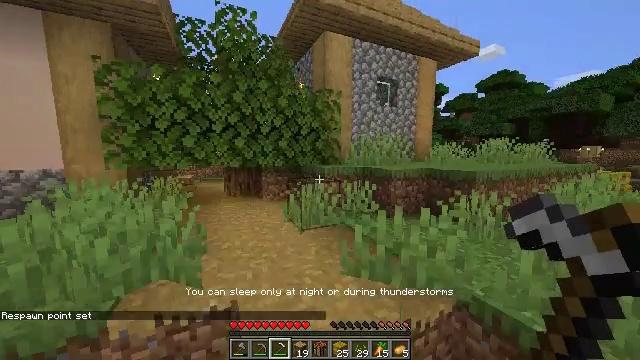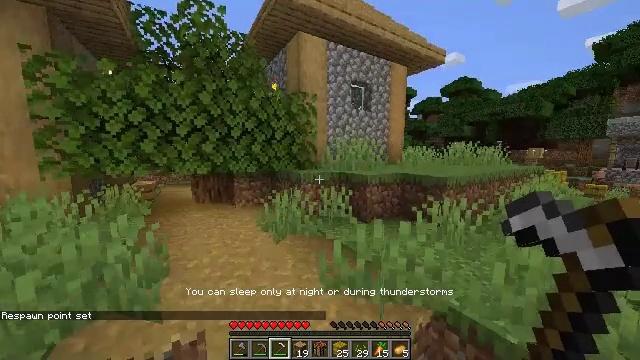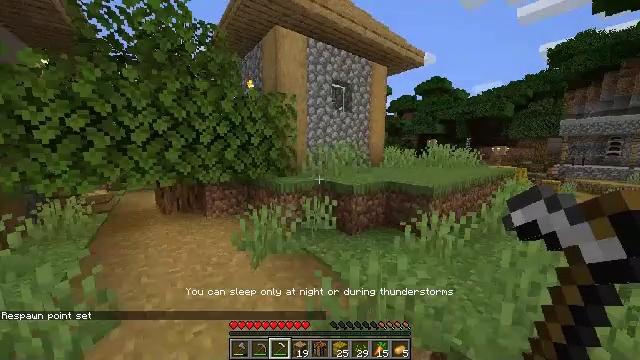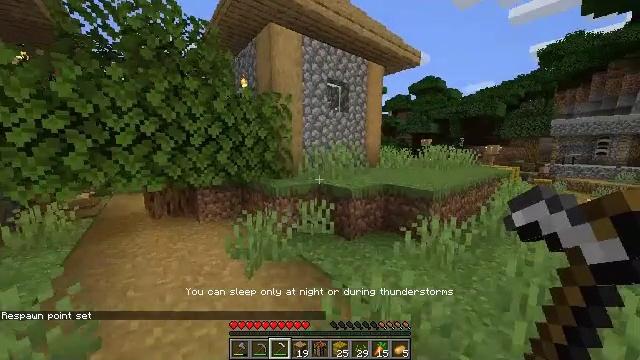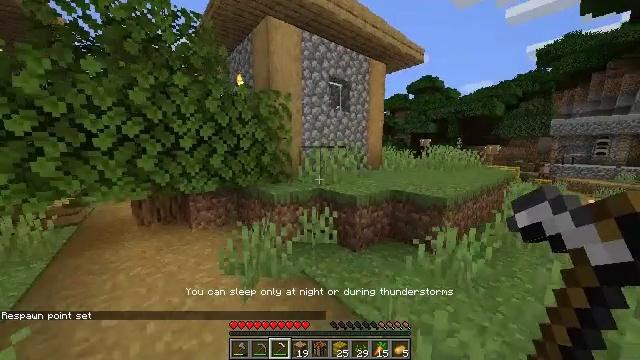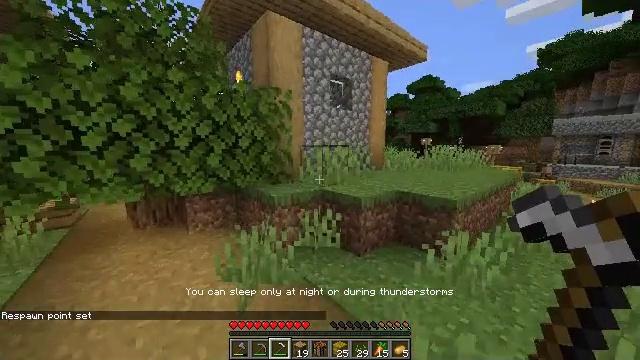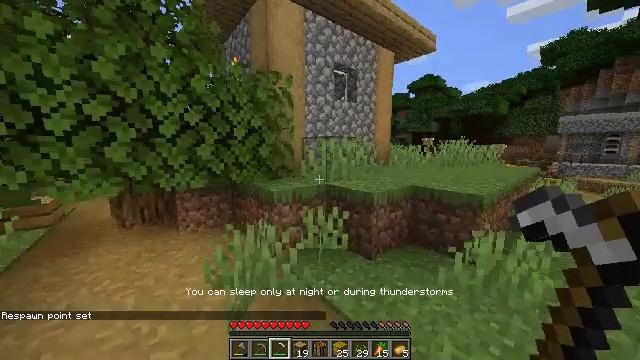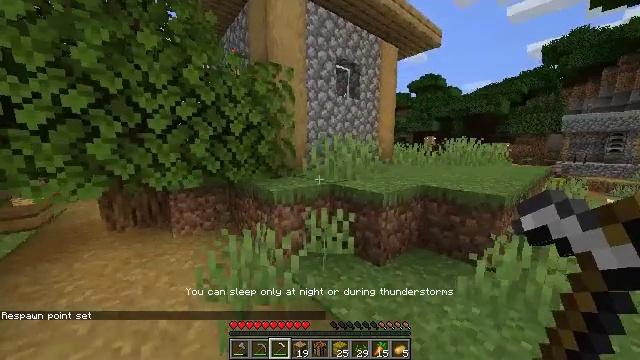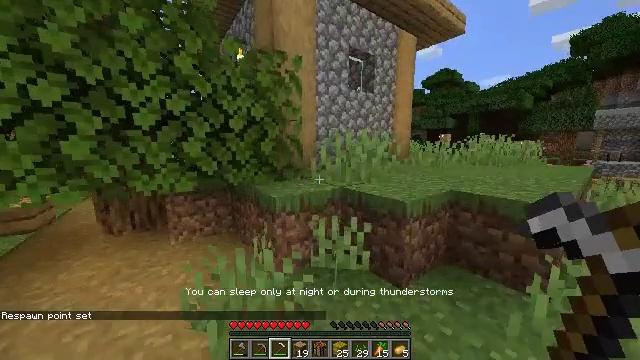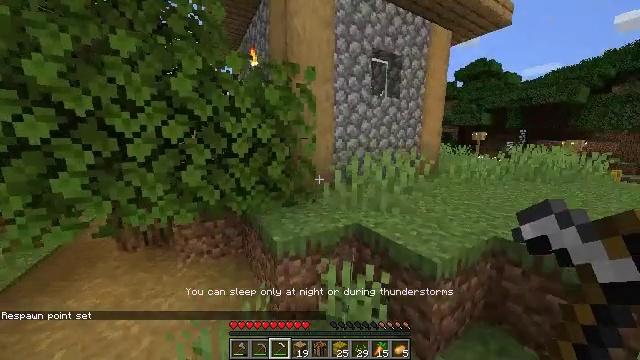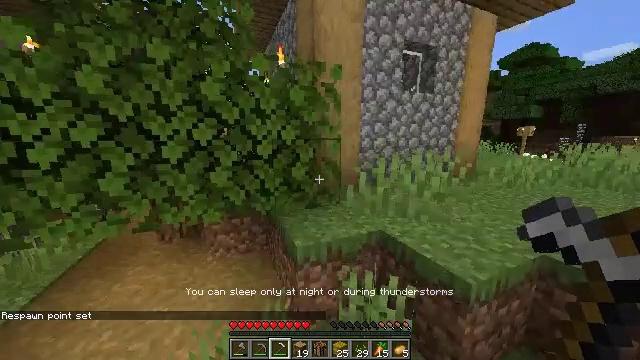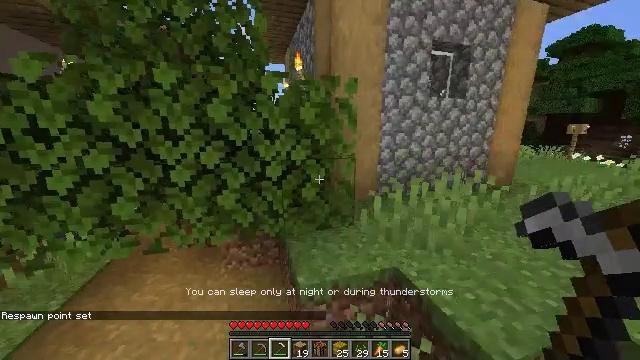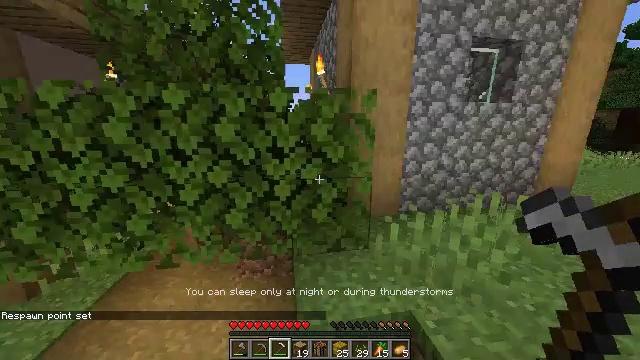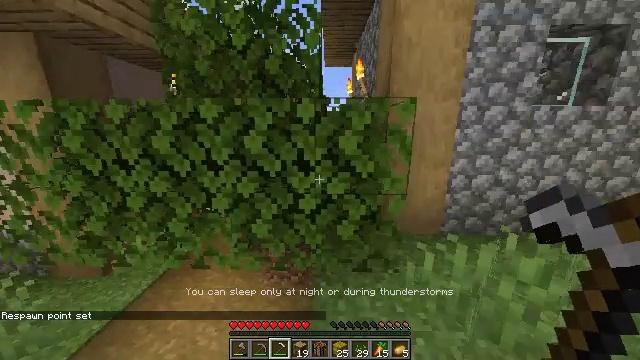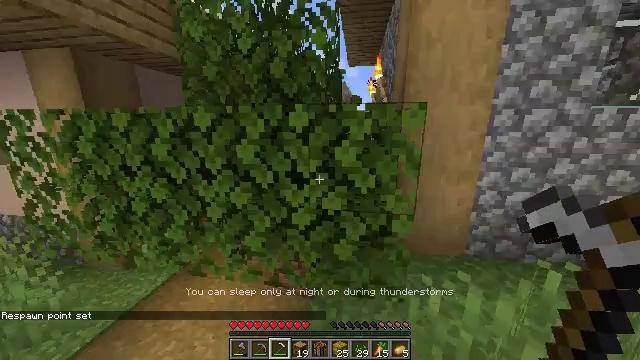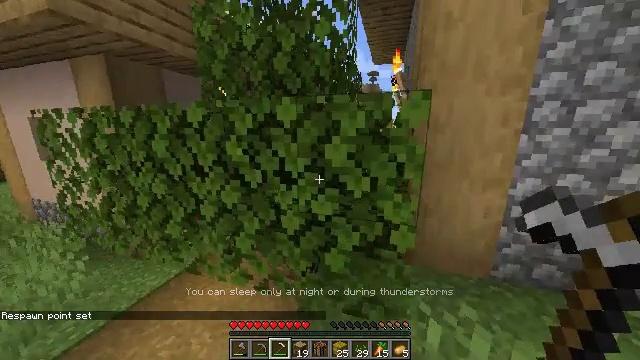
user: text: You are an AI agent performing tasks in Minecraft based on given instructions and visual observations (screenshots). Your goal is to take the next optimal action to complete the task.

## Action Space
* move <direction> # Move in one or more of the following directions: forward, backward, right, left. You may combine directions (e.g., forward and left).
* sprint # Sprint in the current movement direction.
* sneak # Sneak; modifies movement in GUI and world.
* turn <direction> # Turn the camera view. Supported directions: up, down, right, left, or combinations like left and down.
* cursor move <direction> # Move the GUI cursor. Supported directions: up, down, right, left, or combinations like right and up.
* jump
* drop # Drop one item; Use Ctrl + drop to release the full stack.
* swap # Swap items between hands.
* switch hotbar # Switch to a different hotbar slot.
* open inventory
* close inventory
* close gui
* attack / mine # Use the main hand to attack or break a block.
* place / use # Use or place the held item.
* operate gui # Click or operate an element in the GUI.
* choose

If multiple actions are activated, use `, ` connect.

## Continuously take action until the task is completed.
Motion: motion action
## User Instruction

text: Remove oak leaves from branches.
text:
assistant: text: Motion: move forward, sprint, turn right, jump
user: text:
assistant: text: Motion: move forward, sprint, turn right and down, jump
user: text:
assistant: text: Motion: move forward, sprint, turn right, jump
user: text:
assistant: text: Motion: move forward, sprint, jump
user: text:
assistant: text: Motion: move forward, sprint, jump
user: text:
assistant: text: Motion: move forward, sprint, jump
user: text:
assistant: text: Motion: move forward, sprint, jump
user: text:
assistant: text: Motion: move forward and move right, sprint, turn left, jump
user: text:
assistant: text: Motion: move forward and move right, sprint, turn left and down, jump
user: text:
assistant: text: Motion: move forward and move right, sprint, turn left and down, jump
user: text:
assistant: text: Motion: move forward and move right, sprint, turn left and down, jump
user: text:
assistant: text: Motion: move forward and move right, sprint, turn left and down, jump
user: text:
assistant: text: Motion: move forward and move right, sprint, turn left, jump
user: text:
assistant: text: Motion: move forward and move right, sprint, turn left
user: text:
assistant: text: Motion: move forward and move right, sprint, turn left, attack / mine
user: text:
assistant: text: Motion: move forward and move right, sprint, turn left
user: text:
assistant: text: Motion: move forward and move right, sprint, turn left and up
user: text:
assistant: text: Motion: turn left and up, attack / mine
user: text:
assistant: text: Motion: turn left and up, attack / mine
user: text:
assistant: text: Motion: turn up, attack / mine
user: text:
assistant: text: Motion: attack / mine
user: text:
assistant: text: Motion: attack / mine
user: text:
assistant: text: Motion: attack / mine
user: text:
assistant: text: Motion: move forward, attack / mine
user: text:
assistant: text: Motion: move forward, sprint, attack / mine
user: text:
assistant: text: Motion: move forward, sprint, attack / mine, jump
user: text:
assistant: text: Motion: move forward, sprint, turn right, jump
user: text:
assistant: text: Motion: move forward, sprint, jump
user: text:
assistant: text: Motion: move forward, sprint, turn right and down, jump
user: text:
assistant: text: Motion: move forward, sprint, turn right and down, jump